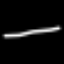
Label: line